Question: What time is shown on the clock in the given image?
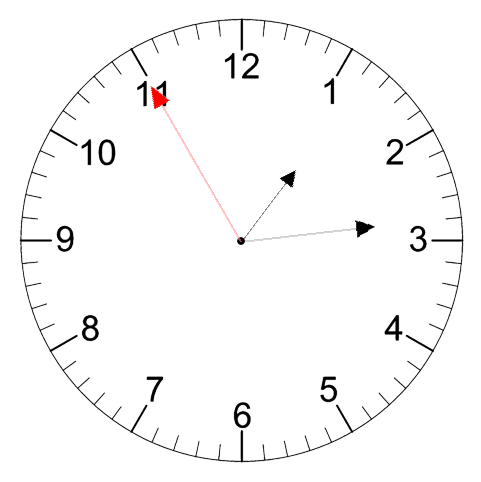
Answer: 01:13:55